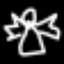
Label: angel